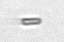
Label: fiber